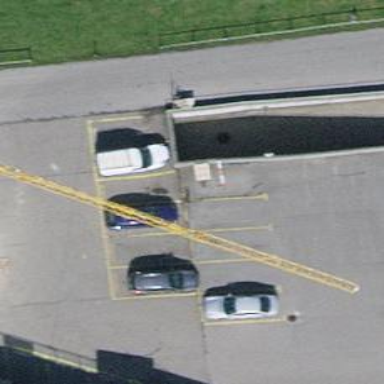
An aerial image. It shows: Parking entrance.